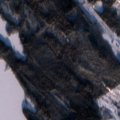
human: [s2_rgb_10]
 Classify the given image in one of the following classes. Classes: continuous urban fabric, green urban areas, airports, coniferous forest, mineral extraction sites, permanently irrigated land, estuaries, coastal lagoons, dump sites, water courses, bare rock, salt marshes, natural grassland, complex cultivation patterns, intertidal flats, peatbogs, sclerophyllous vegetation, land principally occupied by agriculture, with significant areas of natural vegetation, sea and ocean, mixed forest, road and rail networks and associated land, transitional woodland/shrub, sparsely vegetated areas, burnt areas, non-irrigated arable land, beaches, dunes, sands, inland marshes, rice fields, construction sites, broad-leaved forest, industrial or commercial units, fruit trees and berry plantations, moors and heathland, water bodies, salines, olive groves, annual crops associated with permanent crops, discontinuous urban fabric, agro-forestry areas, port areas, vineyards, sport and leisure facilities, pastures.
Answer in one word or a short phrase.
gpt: coniferous forest, mixed forest, peatbogs, water bodies